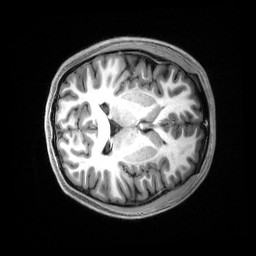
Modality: T1w
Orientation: axial
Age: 21
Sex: female
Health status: healthy
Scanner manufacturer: siemens
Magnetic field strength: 3 T
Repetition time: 2.5 s
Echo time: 0.00222 s